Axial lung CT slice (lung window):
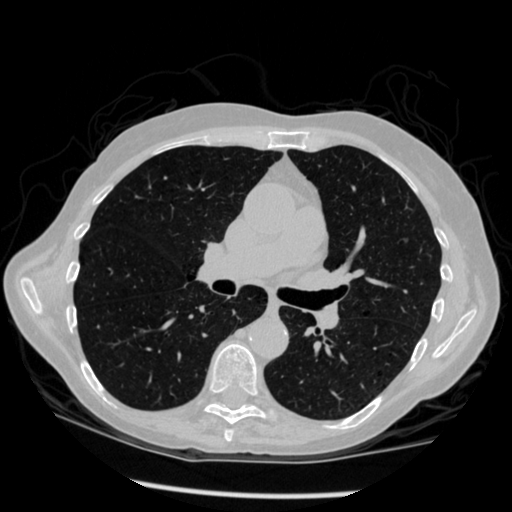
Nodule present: no